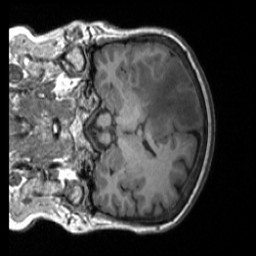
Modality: T1w
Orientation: coronal
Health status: ill
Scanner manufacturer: siemens
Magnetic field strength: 3 T
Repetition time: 1.9 s
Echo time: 0.00251 s